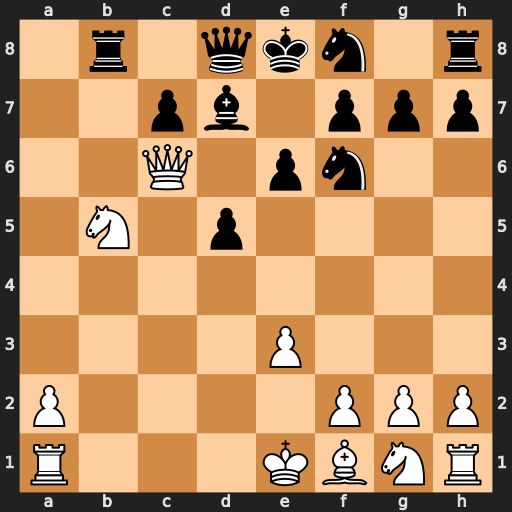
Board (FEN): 1r1qkn1r/2pb1ppp/2Q1pn2/1N1p4/8/4P3/P4PPP/R3KBNR
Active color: w
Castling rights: KQk
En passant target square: -
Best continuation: Nxc7+ Qxc7 Qxc7